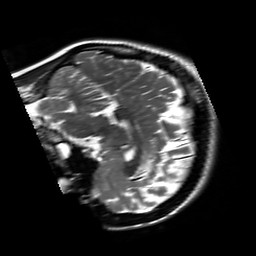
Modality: T2w
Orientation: sagittal
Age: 21
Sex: female
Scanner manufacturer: siemens
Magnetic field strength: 3 T
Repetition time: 8.53 s
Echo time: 0.091 s